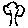
Label: tree